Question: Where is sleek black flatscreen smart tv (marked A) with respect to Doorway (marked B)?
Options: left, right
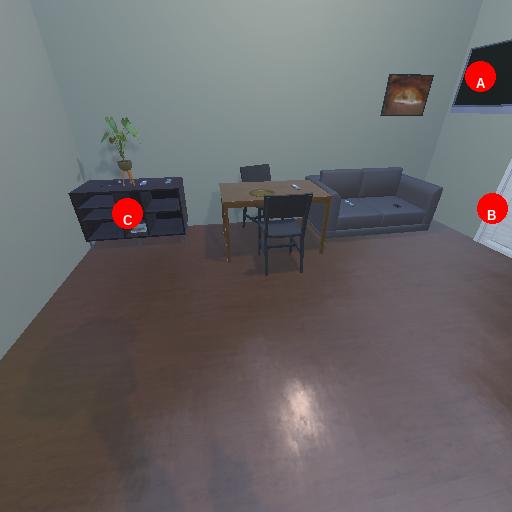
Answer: left